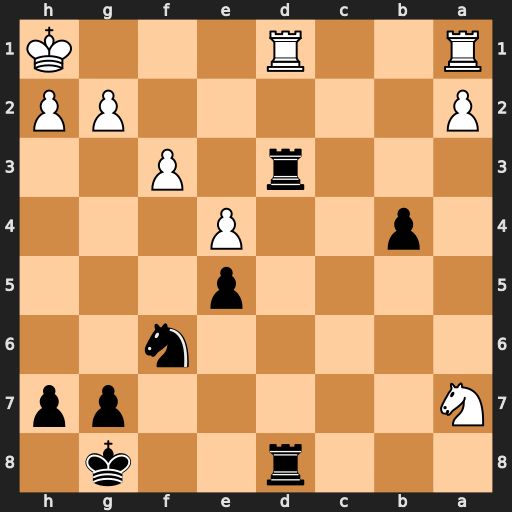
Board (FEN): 3r2k1/N5pp/5n2/4p3/1p2P3/3r1P2/P5PP/R2R3K
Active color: b
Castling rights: -
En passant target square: -
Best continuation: Rxd1+ Rxd1 Rxd1#